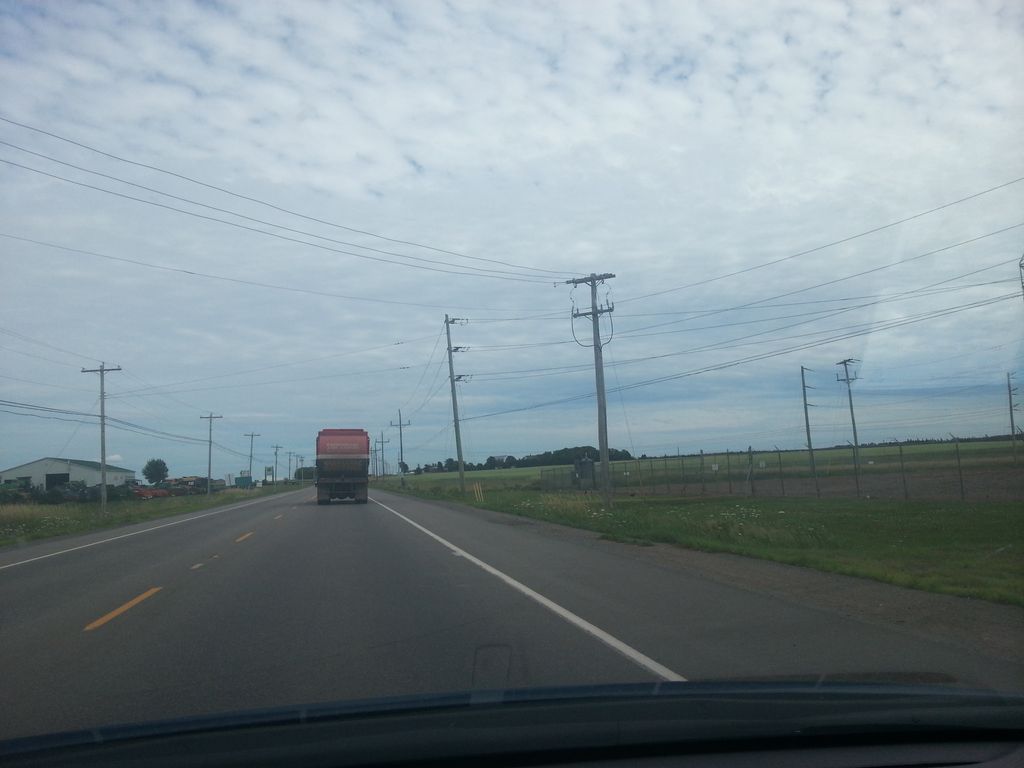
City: charlottetown